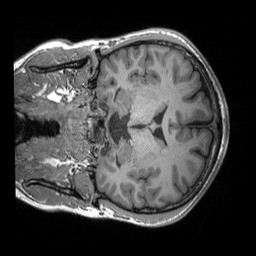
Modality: T1w
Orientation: coronal
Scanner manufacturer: siemens
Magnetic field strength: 3 T
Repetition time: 2.25 s
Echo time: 0.00306 s